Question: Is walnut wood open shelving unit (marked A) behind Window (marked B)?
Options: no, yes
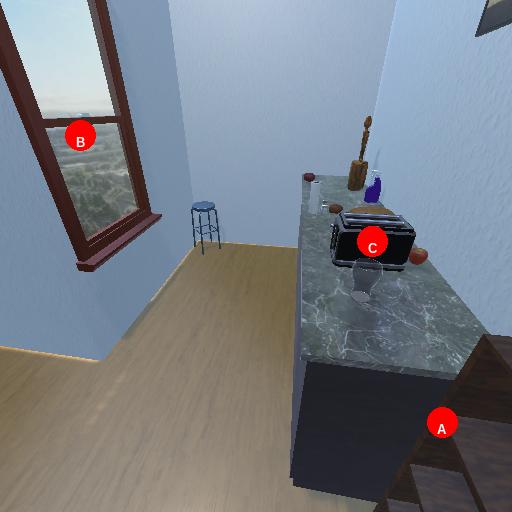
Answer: no